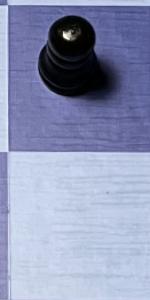
Label: Empty